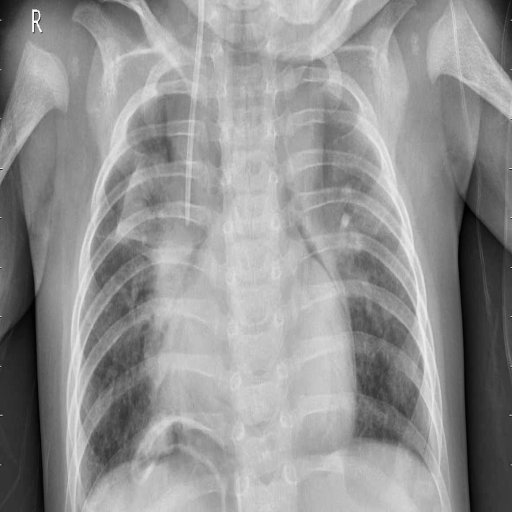
Finding: PNEUMONIA